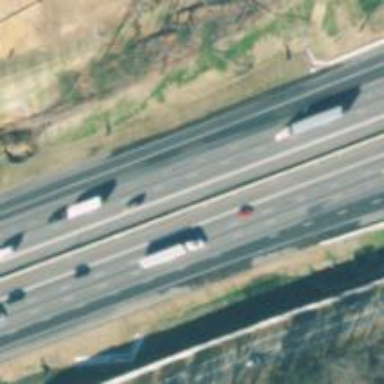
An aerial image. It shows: Motorway link.